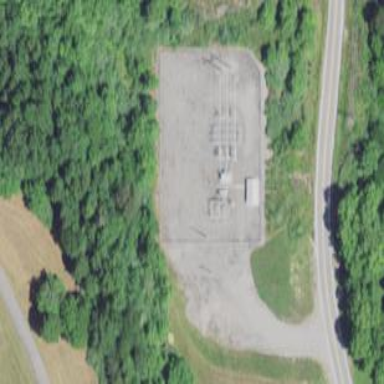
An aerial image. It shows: Power substation.